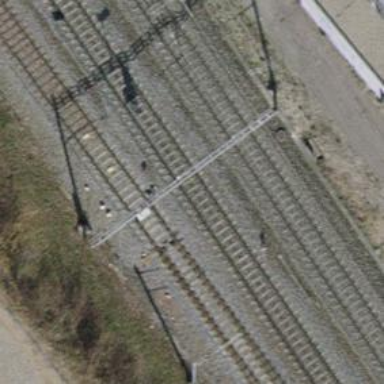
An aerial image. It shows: Single-track electrified railway siding with contact line.